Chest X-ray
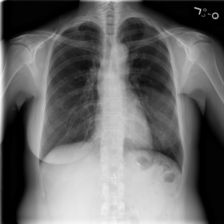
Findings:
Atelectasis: negative
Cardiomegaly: negative
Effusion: negative
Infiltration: negative
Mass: negative
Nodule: negative
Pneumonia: negative
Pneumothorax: negative
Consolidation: negative
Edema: negative
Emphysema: negative
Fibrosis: negative
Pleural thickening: negative
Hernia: negative